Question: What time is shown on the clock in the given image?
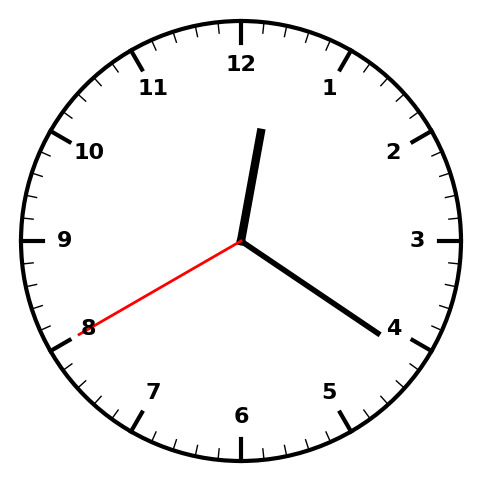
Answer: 12:20:40